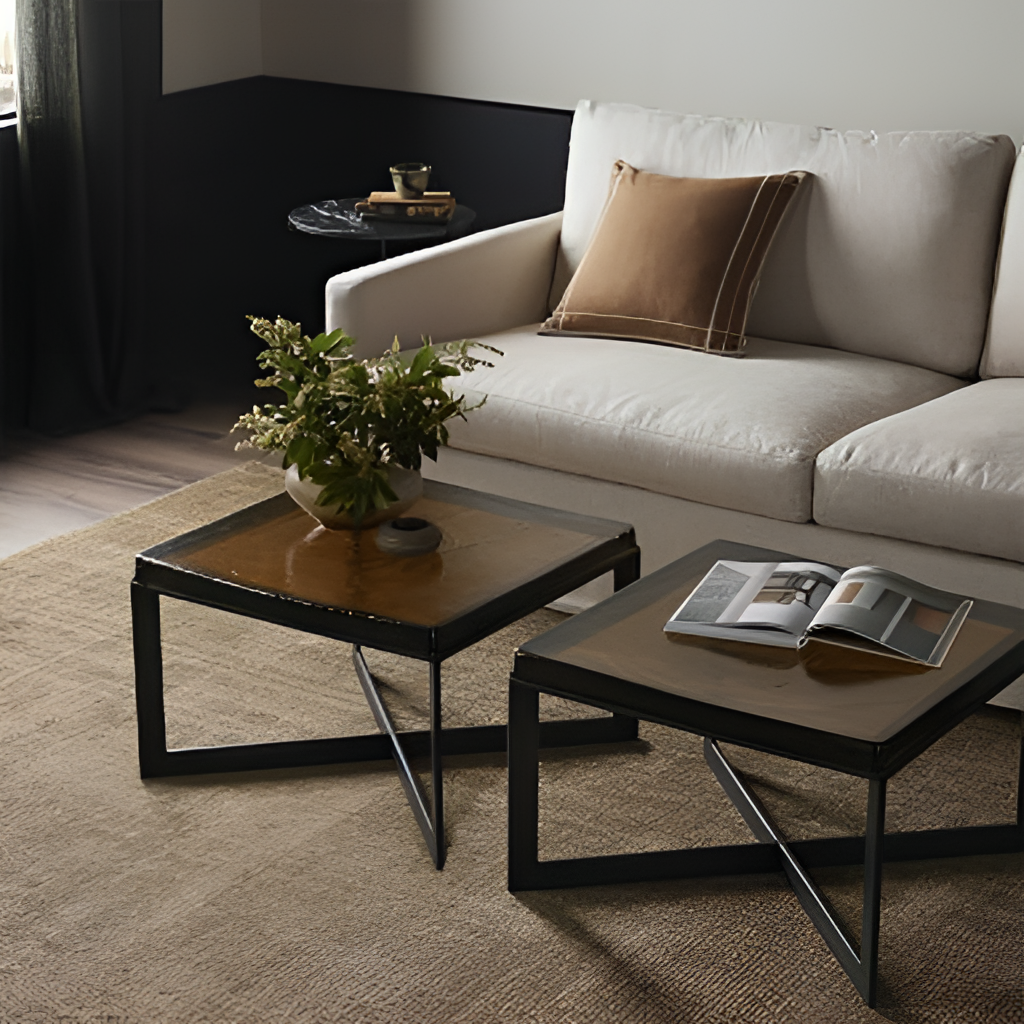
living room, beige fabric sofa, contemporary, wood flooring, with plank pattern, paint wallpaper, with horizontal two tone pattern